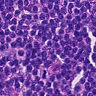
Metastatic tissue present: no